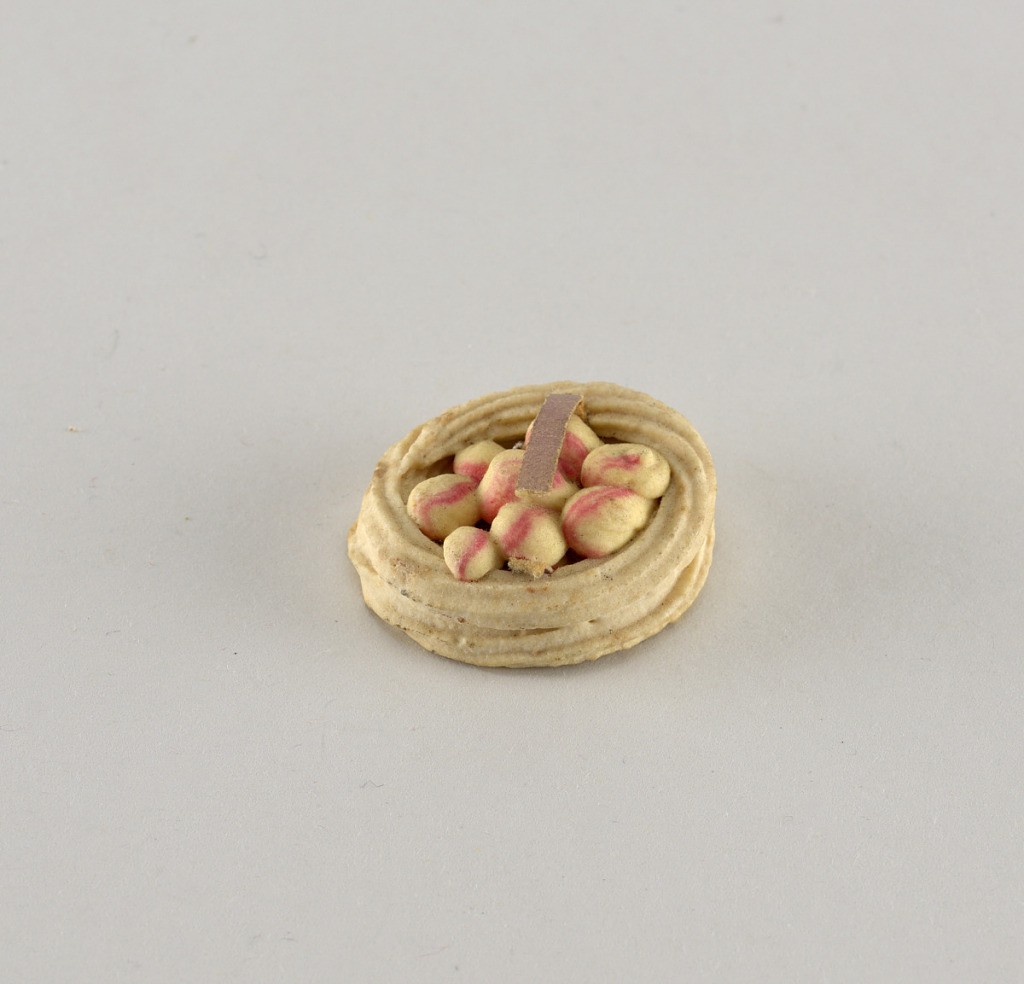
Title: Ornament, Christmas tree
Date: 1850–99
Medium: Sugar and dough
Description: Basket with pink cookies and purple paper handle.